Question: I am trying to implement something like what is pictured below; when Divs looking like buttons are clicked, it would show details about them. I am using inline Javascript as well as an external JavaScript file. My problem is that when I click on the first div, it shows detailed information about it. But when I click the other divs nothing happens.
My HTML code is:
'''
<html>
<head>
<title>Crash Test</title>
<link href="css/style.css" type="text/css" rel="stylesheet">
<script src="javascript/functions.js" type="text/javascript"></script>
</head>
<body>
<fieldset>
<legend>Mobile Phones</legend>
<table width="100%">
<tbody>
<tr>
<td>
<script language="javascript">
var secArray = new Array();
secArray = ["Asus","HTC","Apple","Samsung","Nokia"];
for(var secCnt=1;secCnt<=secArray.length;secCnt++){
document.write('<div class="allSections currentSectionSelected" id="s">');
document.write('<div href="javascript:void(0);" class="tooltip tooltipSelected">');
document.write('<div style="text-overflow:ellipsis;width:92%;overflow:hidden;white-space:nowrap; padding:5px;font-weight: bold;" onclick="javascript:setSecName('+secCnt+',secArray);">');
document.write(secArray[secCnt-1]);
document.write('</div>');
document.write('</div>');
document.write('</div>');
}
</script>
</td>
</tr>
<tr>
<td>
<script type="text/javascript">
for(var secCnt=1;secCnt<=secArray.length;secCnt++){
if(secCnt == CurrentSection){
document.write('<div id="viewSection'+secCnt+'" style="display:block">You are viewing all about <b>'+secArray[secCnt-1]+'</b> mobile phone: <br><br>');
}
else{
document.write('<div id="viewSection'+secCnt+'" style="display:none;">You are viewing all about <b>'+secArray[secCnt-1]+'</b> mobile phone: <br><br>');
}
}
</script>
</td>
</tr>
</tbody>
</table>
</fieldset>
</body>
</html>
'''
And my external javascript file code is:
'''
var CurrentSection =1;
function setSecName(sectioncount,sa){
CurrentSection=sectioncount;
load_details(sa);
}
function load_details(sa){
var secArray =sa;
for(var secCnt=1;secCnt<=secArray.length;secCnt++){
if(secCnt == CurrentSection){
document.getElementById('viewSection'+secCnt).style.display = "block";
}else{
document.getElementById('viewSection'+secCnt).style.display = "none";
}
}
}
'''
---
I want to achieve the above functionality using Javascript only.Please help me.
Thanks in advance.

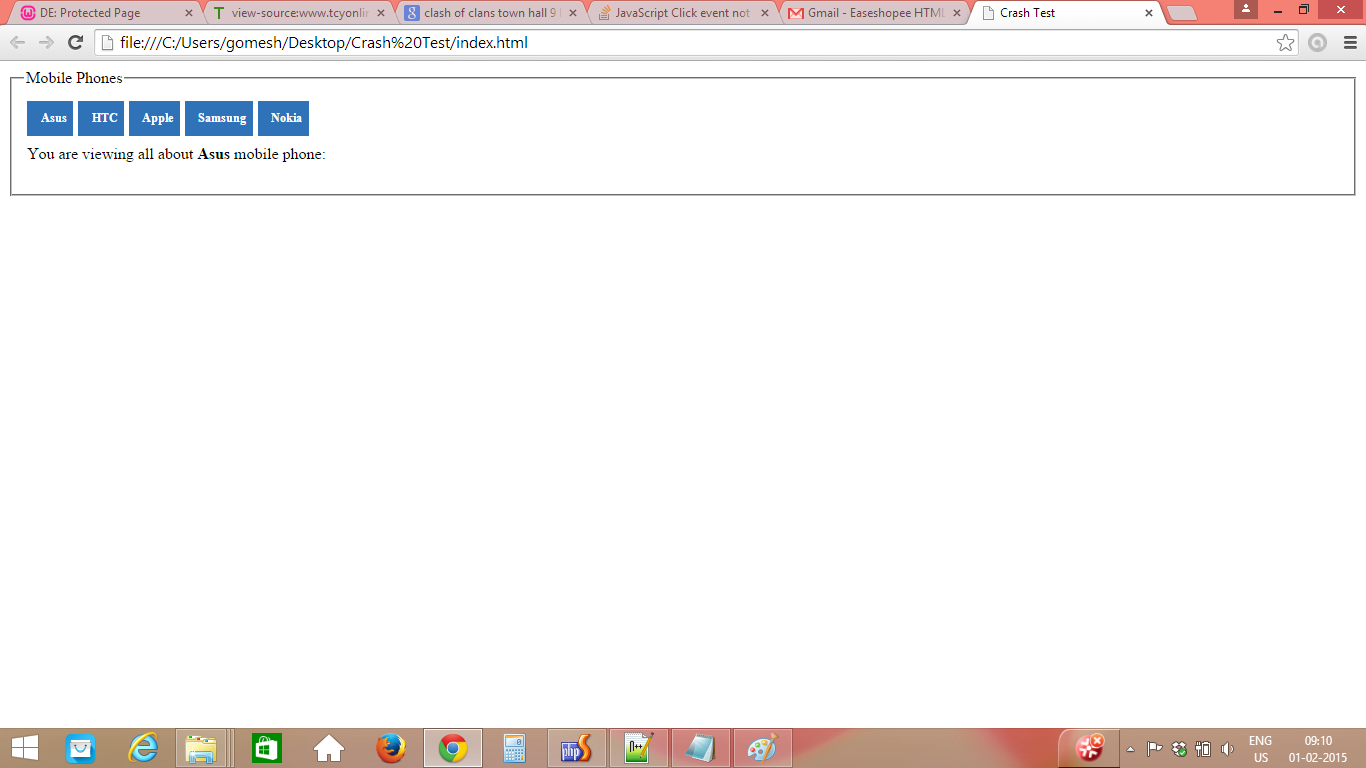
Answer: The problem is that you left detail information div elements unclosed. Corrected code:
'''
for (var secCnt = 1; secCnt <= secArray.length; secCnt++) {
if (secCnt == CurrentSection) {
document.write('<div id="viewSection' + secCnt + '" style="display:block">You are viewing all about <b>' + secArray[secCnt - 1] + '</b> mobile phone: <br><br></div>');
} else {
document.write('<div id="viewSection' + secCnt + '" style="display:none;">You are viewing all about <b>' + secArray[secCnt - 1] + '</b> mobile phone: <br><br></div>');
}
}
'''
Note that I added '</div>' in above code.
Also 'document.write' is not the best way to render and display information. You should probably make use of some static elements or create elements dynamically with 'document.createElement' and 'appendChild' methods.